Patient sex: M
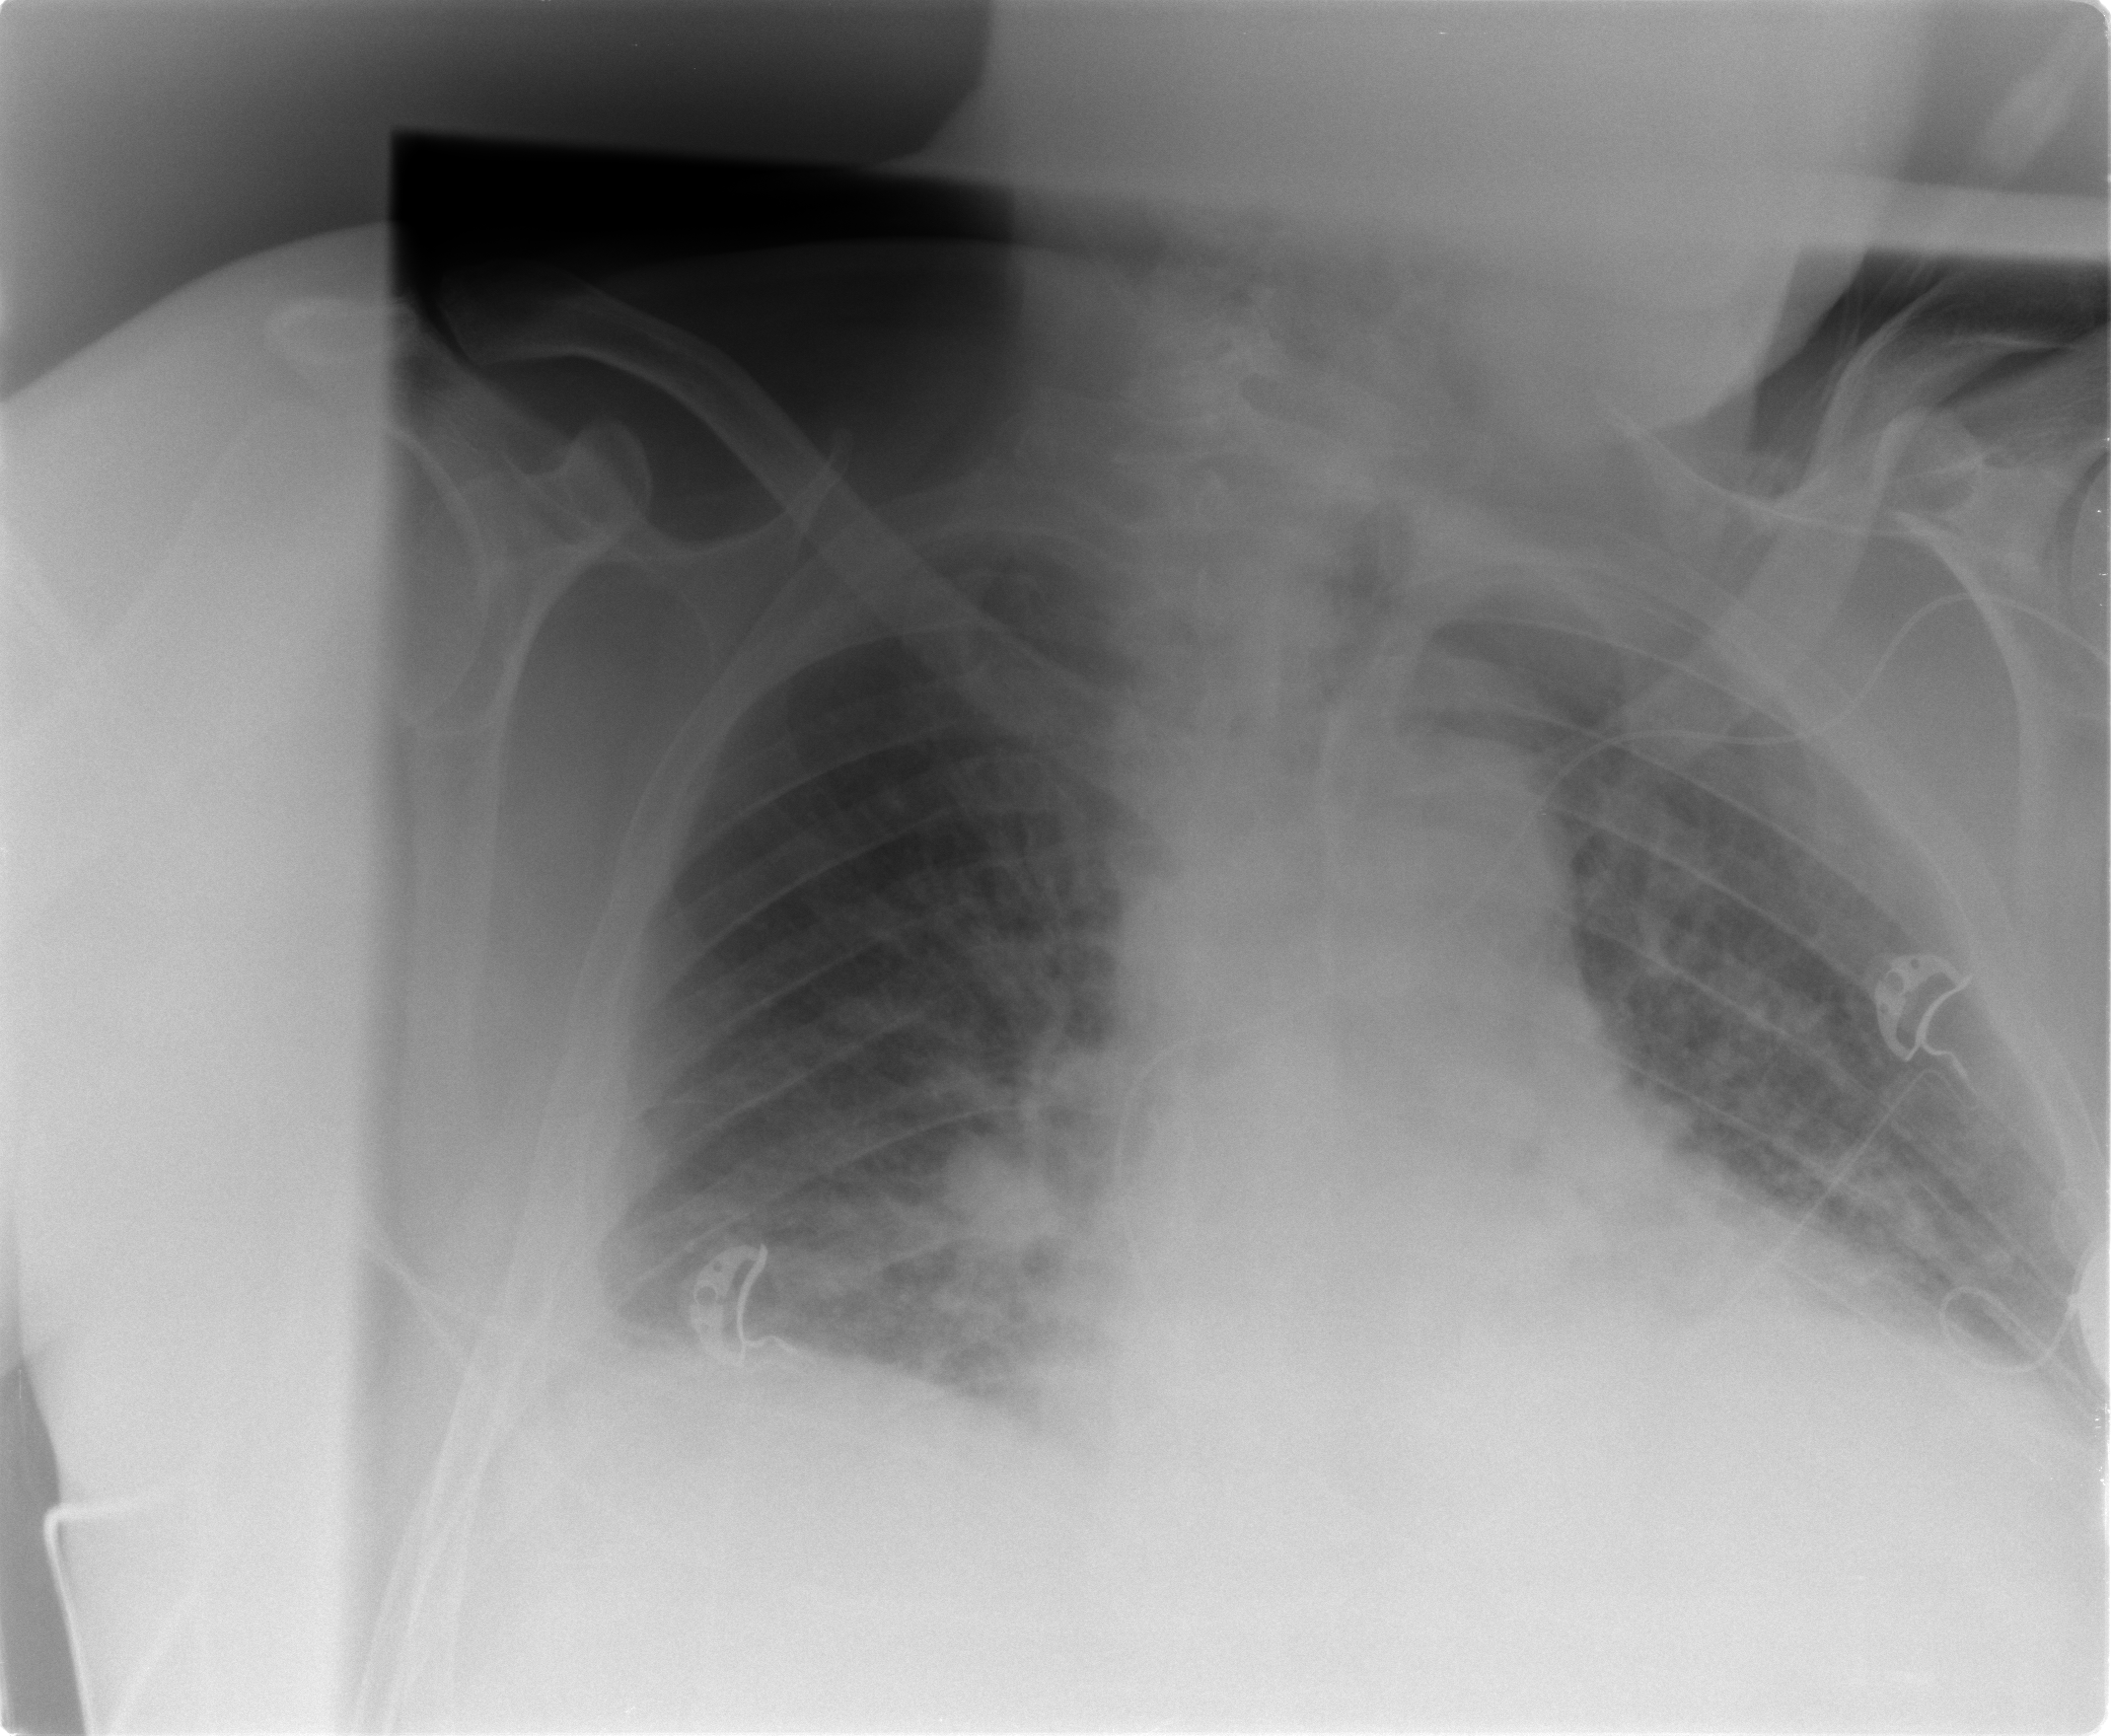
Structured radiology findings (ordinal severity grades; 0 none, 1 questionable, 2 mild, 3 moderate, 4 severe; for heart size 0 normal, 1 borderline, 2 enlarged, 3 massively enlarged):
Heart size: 1
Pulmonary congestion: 2
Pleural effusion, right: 1
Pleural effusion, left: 2
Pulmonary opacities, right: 0
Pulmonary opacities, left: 0
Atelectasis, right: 0
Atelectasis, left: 0